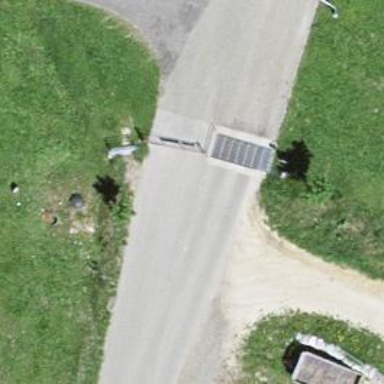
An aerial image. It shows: Cattle grid.